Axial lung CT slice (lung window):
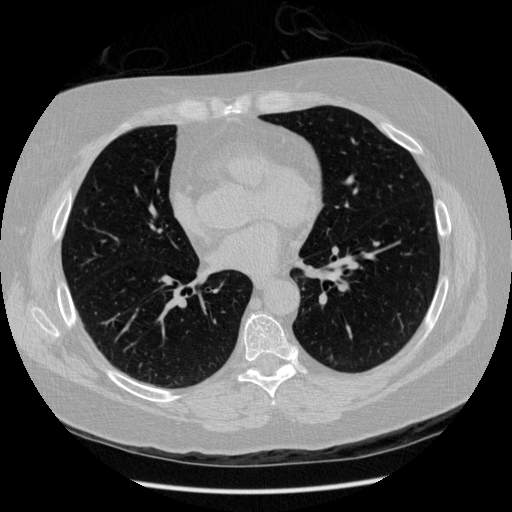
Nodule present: yes
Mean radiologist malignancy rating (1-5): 3